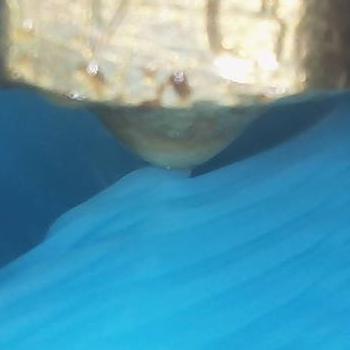
Flow rate: 188%